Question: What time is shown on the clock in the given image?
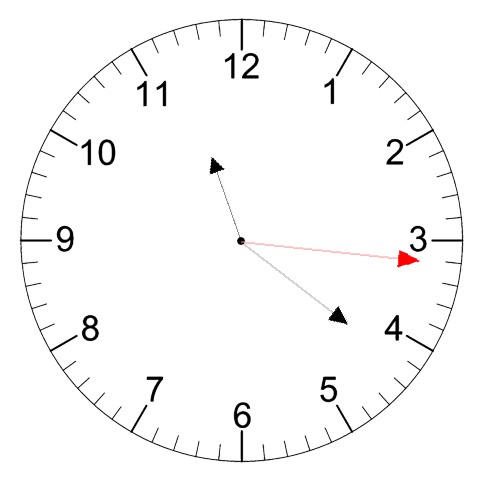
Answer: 11:21:16